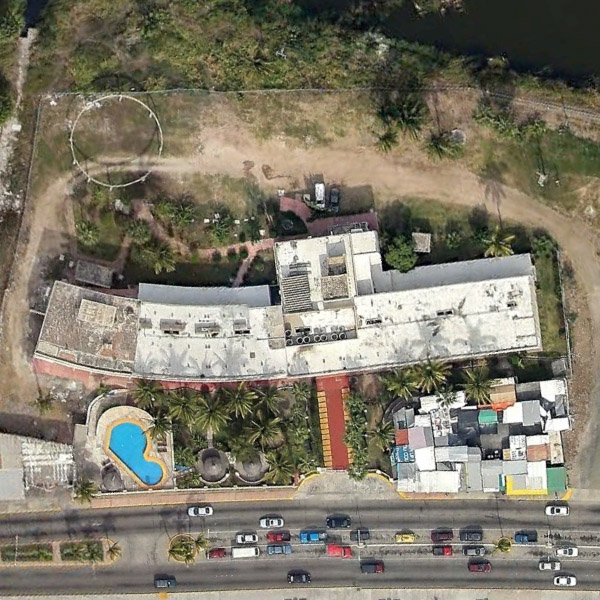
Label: Resort